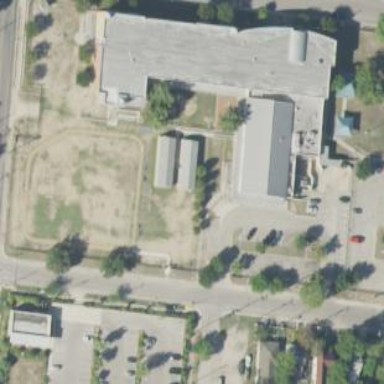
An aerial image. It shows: School building.